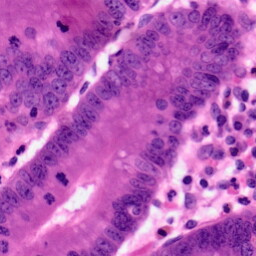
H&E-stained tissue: Pancreatic